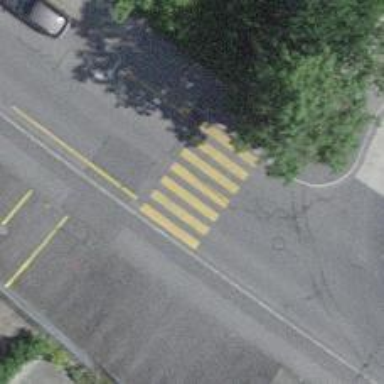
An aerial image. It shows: Uncontrolled zebra crossing with zebra markings.